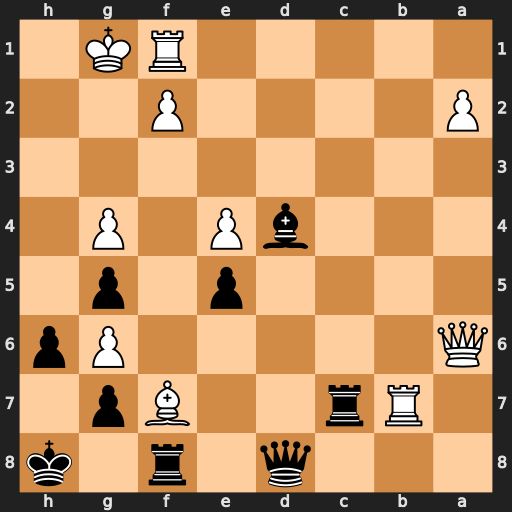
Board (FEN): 3q1r1k/1Rr2Bp1/Q5Pp/4p1p1/3bP1P1/8/P4P2/5RK1
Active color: b
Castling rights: -
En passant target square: -
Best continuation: Qc8 Be6 Qxb7 Qxb7 Rxb7